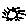
Label: sun